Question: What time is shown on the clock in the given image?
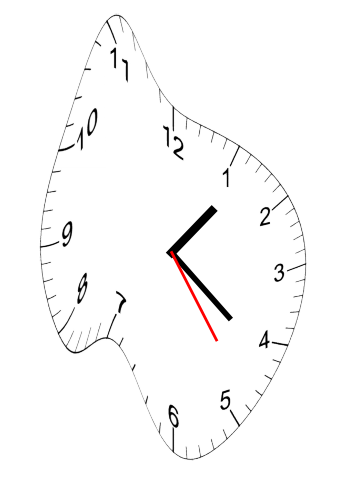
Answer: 01:21:24